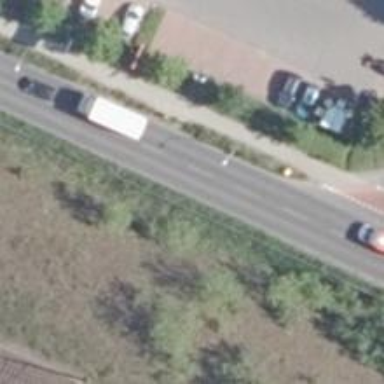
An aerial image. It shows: Tertiary road with separate asphalt sidewalks and cycleway.